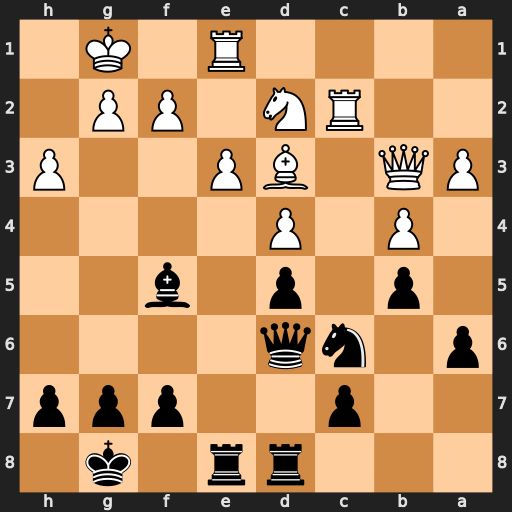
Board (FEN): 3rr1k1/2p2ppp/p1nq4/1p1p1b2/1P1P4/PQ1BP2P/2RN1PP1/4R1K1
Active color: b
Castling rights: -
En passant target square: -
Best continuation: Nxd4 Bxf5 Nxb3